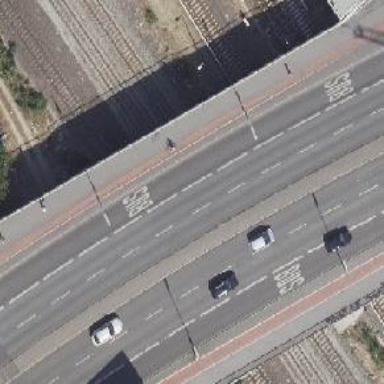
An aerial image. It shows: Secondary road with asphalt surface crossing over bridge. There is track for cyclists on the right.